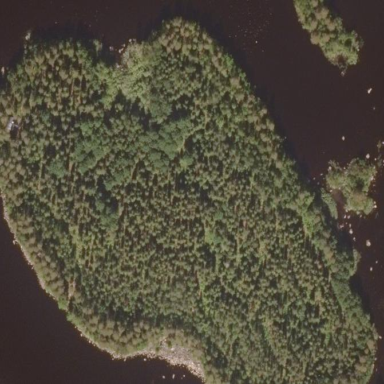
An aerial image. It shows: Islet surrounded by woodland.